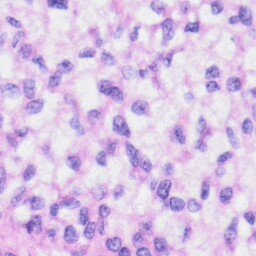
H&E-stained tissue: Liver